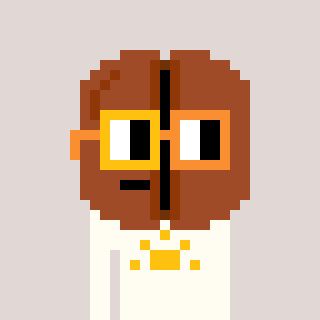
a pixel art character with square yellow and orange glasses, a coffeebean-shaped head and a grayscale-colored body on a warm background